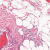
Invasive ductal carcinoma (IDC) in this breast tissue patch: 0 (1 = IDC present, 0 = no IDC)